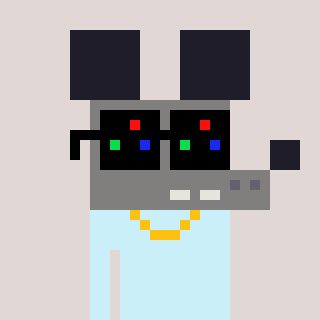
a pixel art character with square black sunglasses, a mouse-shaped head and a cold-colored body on a warm background